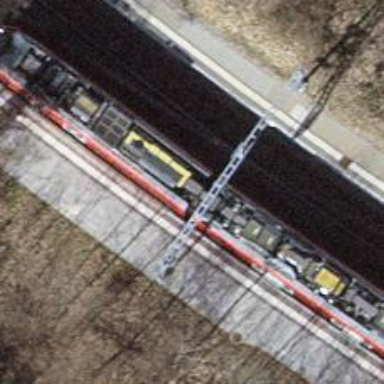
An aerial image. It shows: Single railway track with electrified contact line.